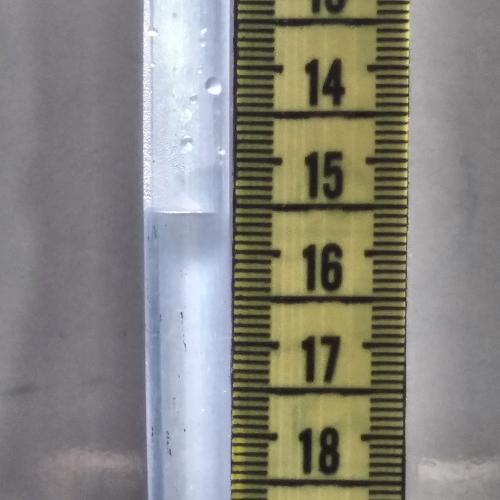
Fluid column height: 15.6 cm